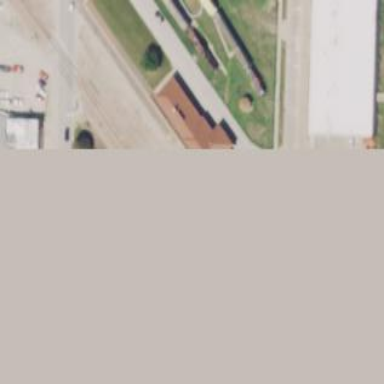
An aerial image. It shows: Historical railway station building.